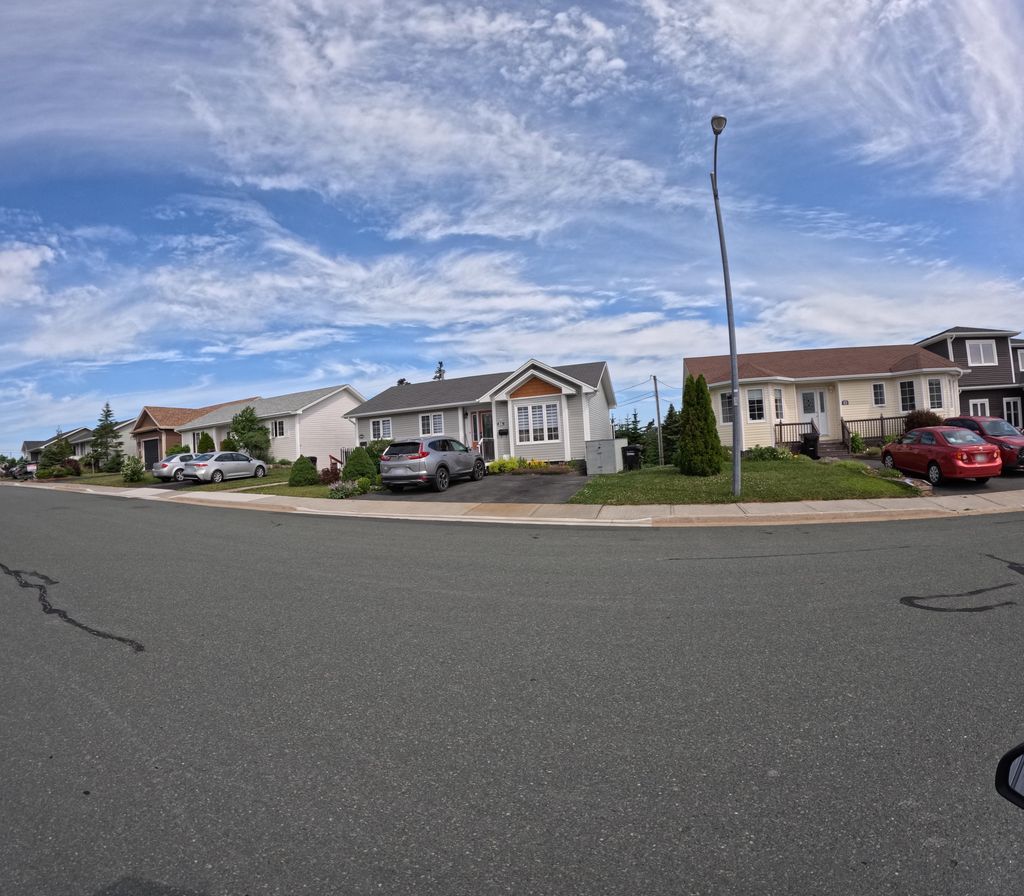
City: st_johns